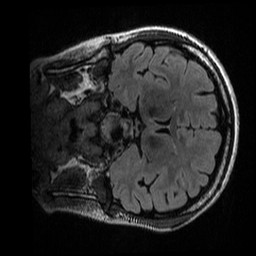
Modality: T2w
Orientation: coronal
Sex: female
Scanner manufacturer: ge
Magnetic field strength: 3 T
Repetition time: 6 s
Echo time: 0.1256 s